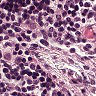
Metastatic tissue present: no